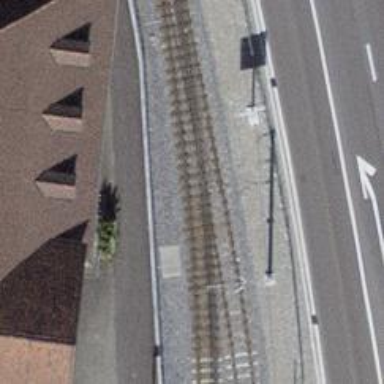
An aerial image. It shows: Railway switch.